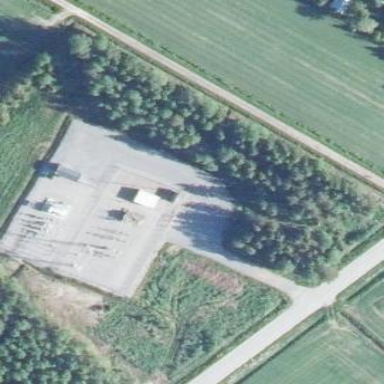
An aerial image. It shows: Distribution power substation secured by fence.